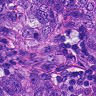
Metastatic tissue present: yes